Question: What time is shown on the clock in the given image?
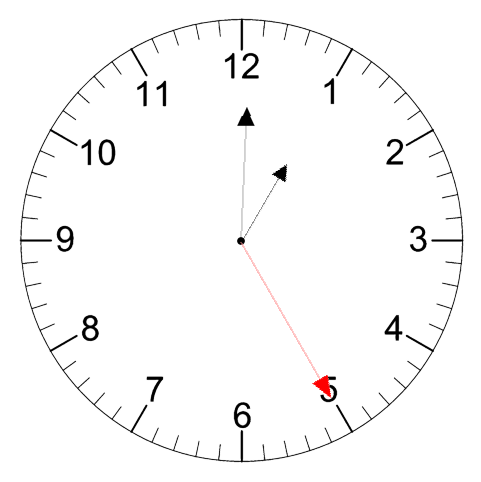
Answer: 01:00:25